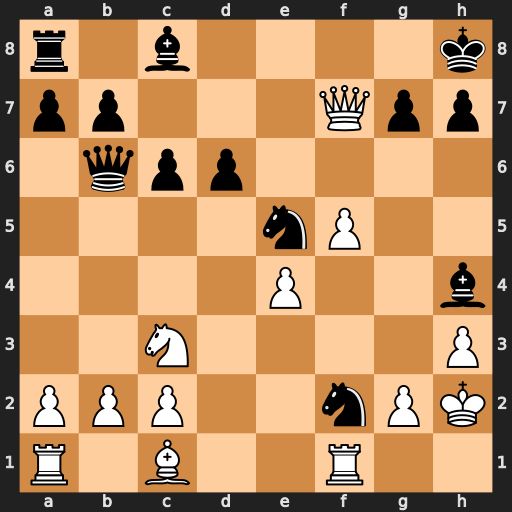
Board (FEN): r1b4k/pp3Qpp/1qpp4/4nP2/4P2b/2N4P/PPP2nPK/R1B2R2
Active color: w
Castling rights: -
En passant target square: -
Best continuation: Qe8#